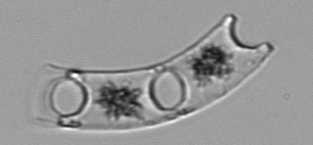
Label: Eucampia